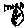
Label: moon